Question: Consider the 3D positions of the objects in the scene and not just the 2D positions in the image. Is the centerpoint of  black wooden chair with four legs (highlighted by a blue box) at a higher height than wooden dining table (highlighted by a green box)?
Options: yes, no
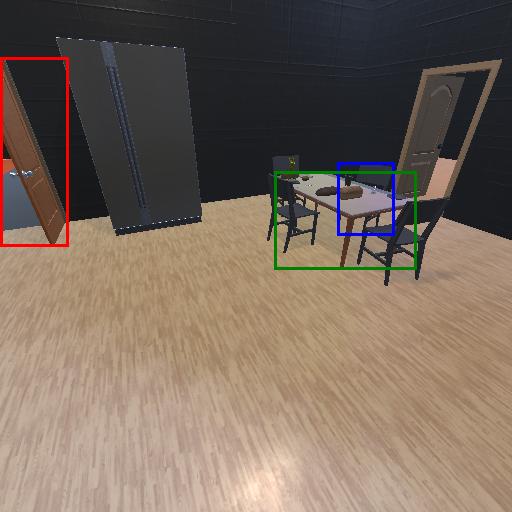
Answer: yes